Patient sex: M
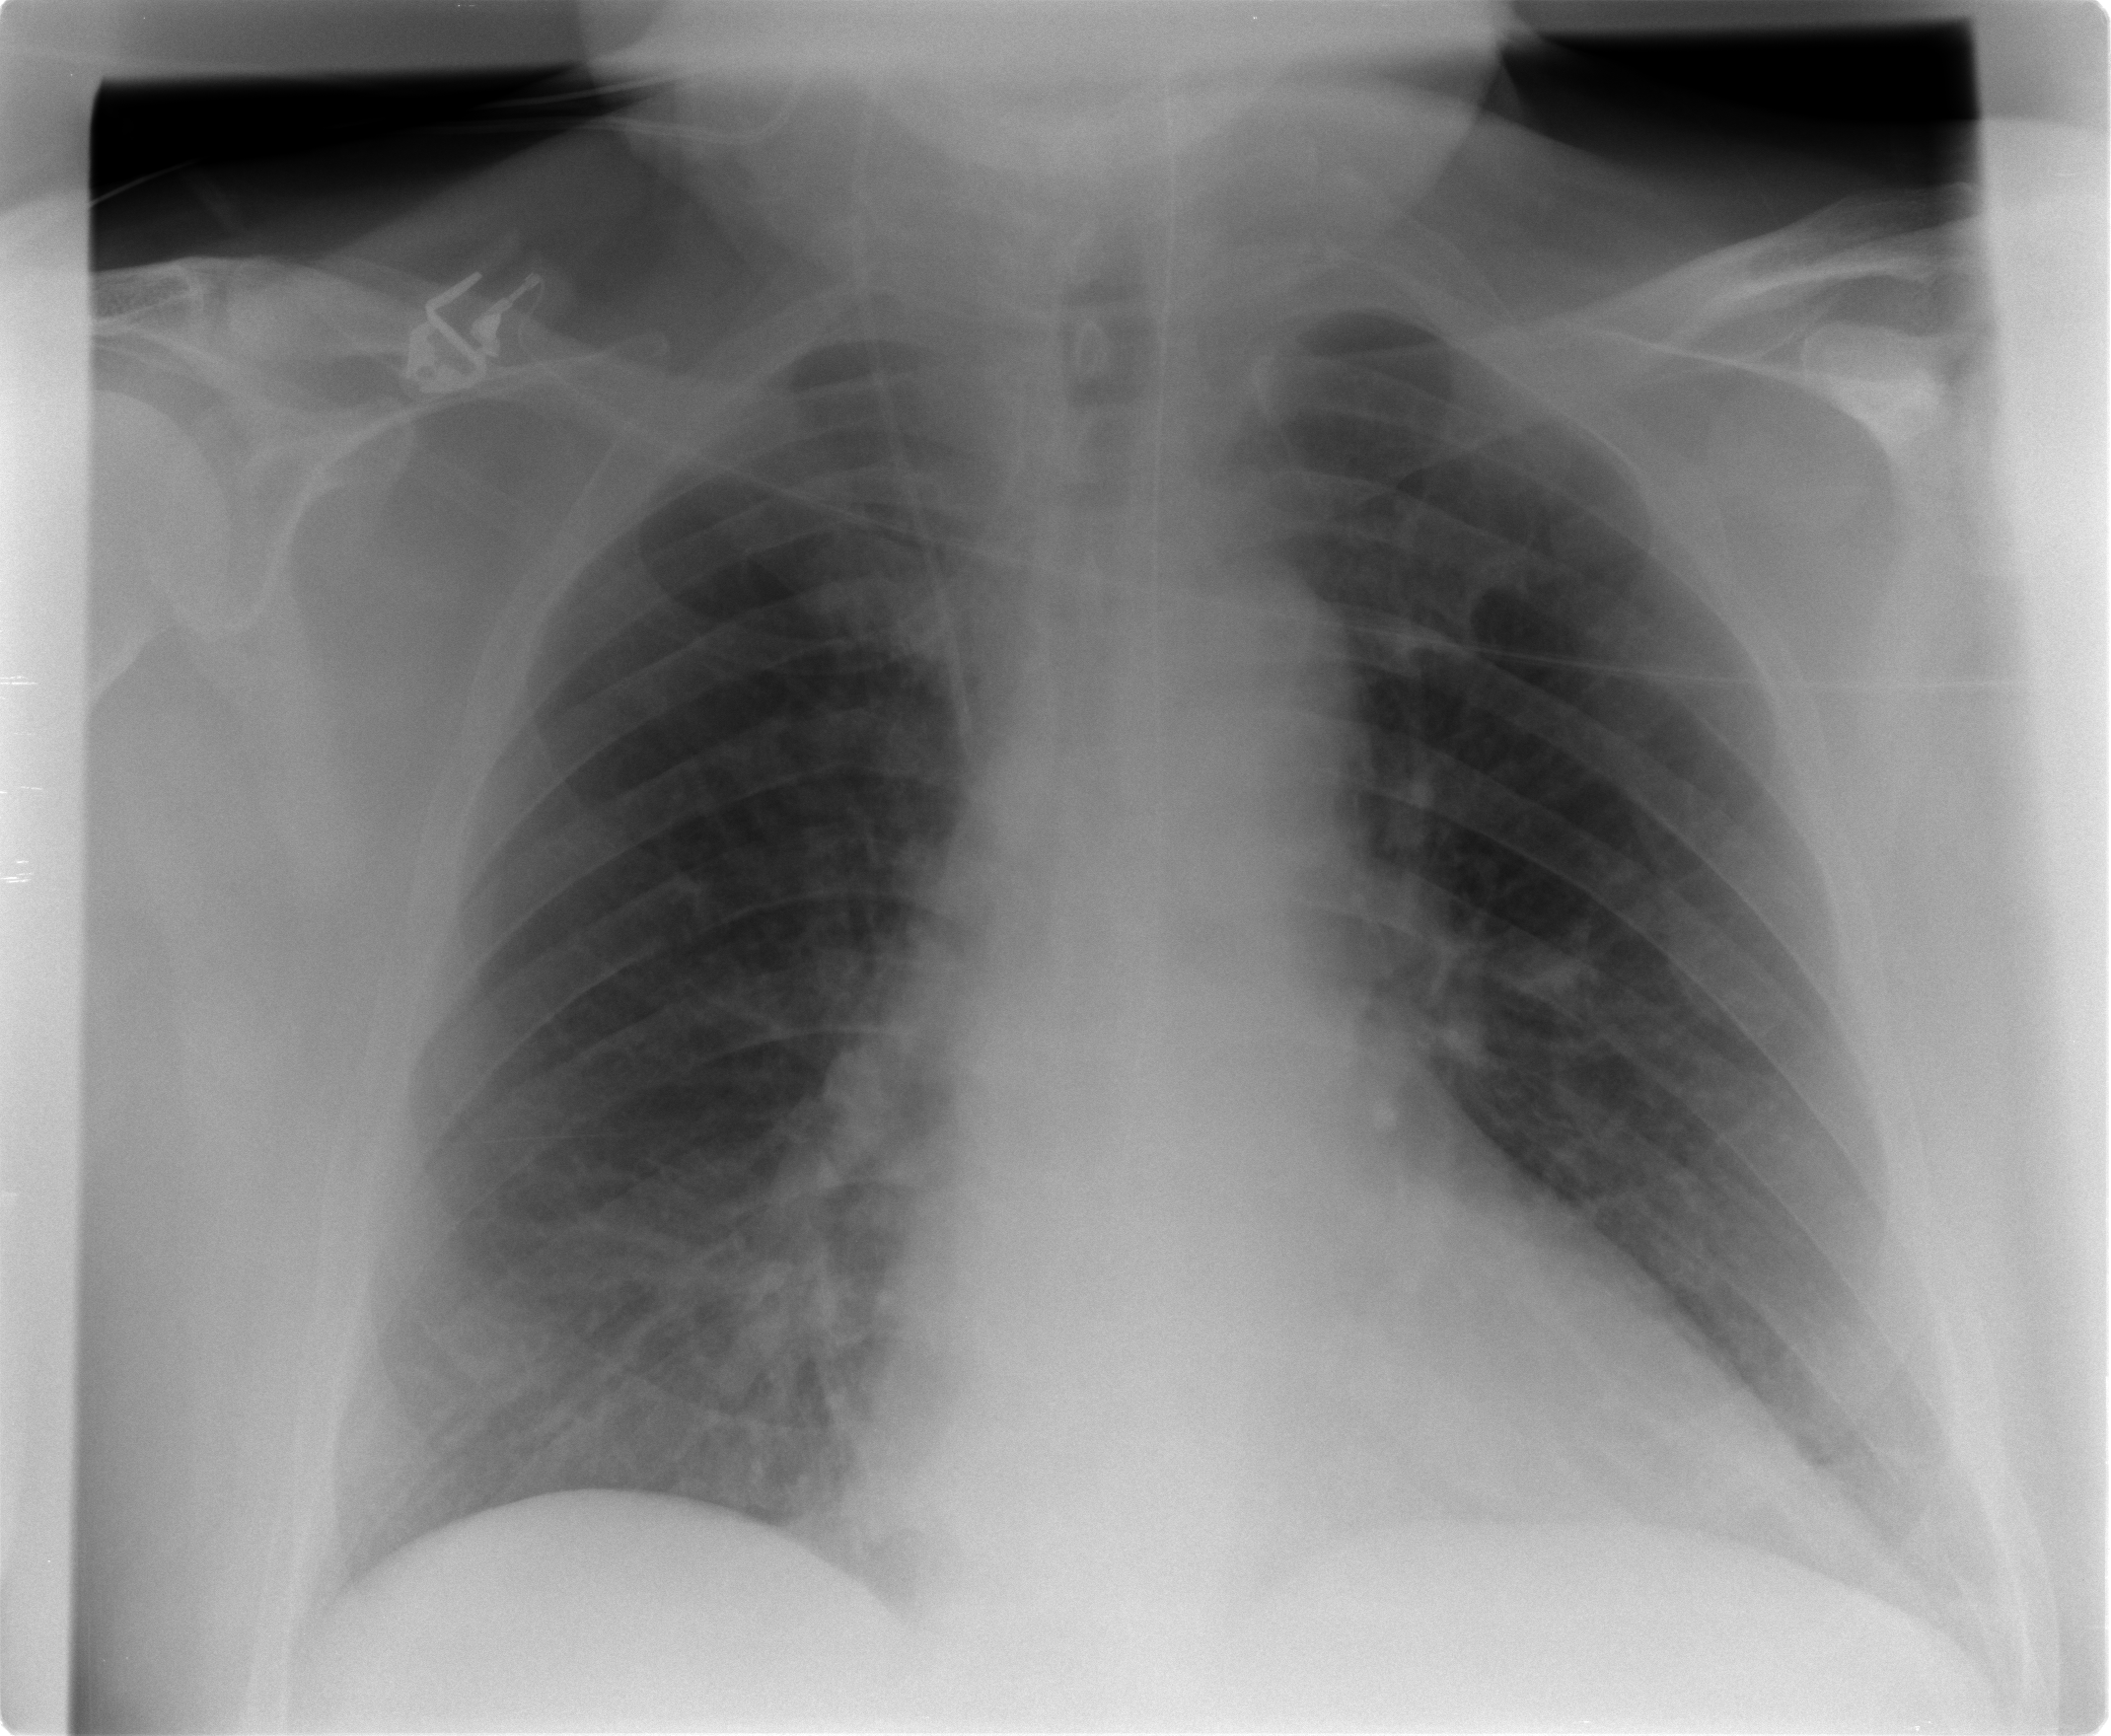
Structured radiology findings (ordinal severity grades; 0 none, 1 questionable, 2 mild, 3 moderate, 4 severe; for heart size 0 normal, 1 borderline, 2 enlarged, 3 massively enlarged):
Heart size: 0
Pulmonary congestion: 0
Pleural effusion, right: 0
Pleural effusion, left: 0
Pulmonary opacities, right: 0
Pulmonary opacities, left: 0
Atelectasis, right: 1
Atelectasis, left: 1